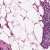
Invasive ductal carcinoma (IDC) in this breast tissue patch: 0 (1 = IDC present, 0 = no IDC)